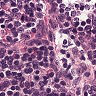
Metastatic tissue present: no